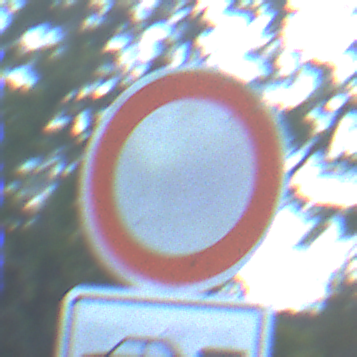
Verkehrszeichen: VerbotFahrzeugeAllerArt
Zusatzzeichen unten: MehrspurigeFahrzeugeFrei2
Umgebung: Outdoor, Nature
Tageszeit: MorningAfternoon
Wetter: PartlyCloudy
Licht: Natural
Jahreszeit: NotSpecified
Kontrast: MediumContrast